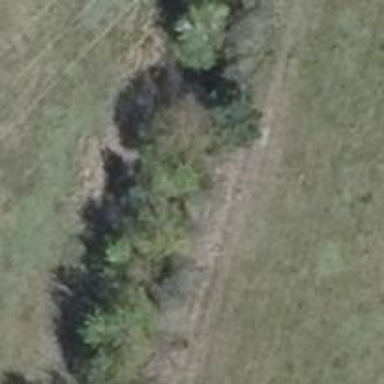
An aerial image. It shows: Row of deciduous broadleaved trees.